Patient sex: F
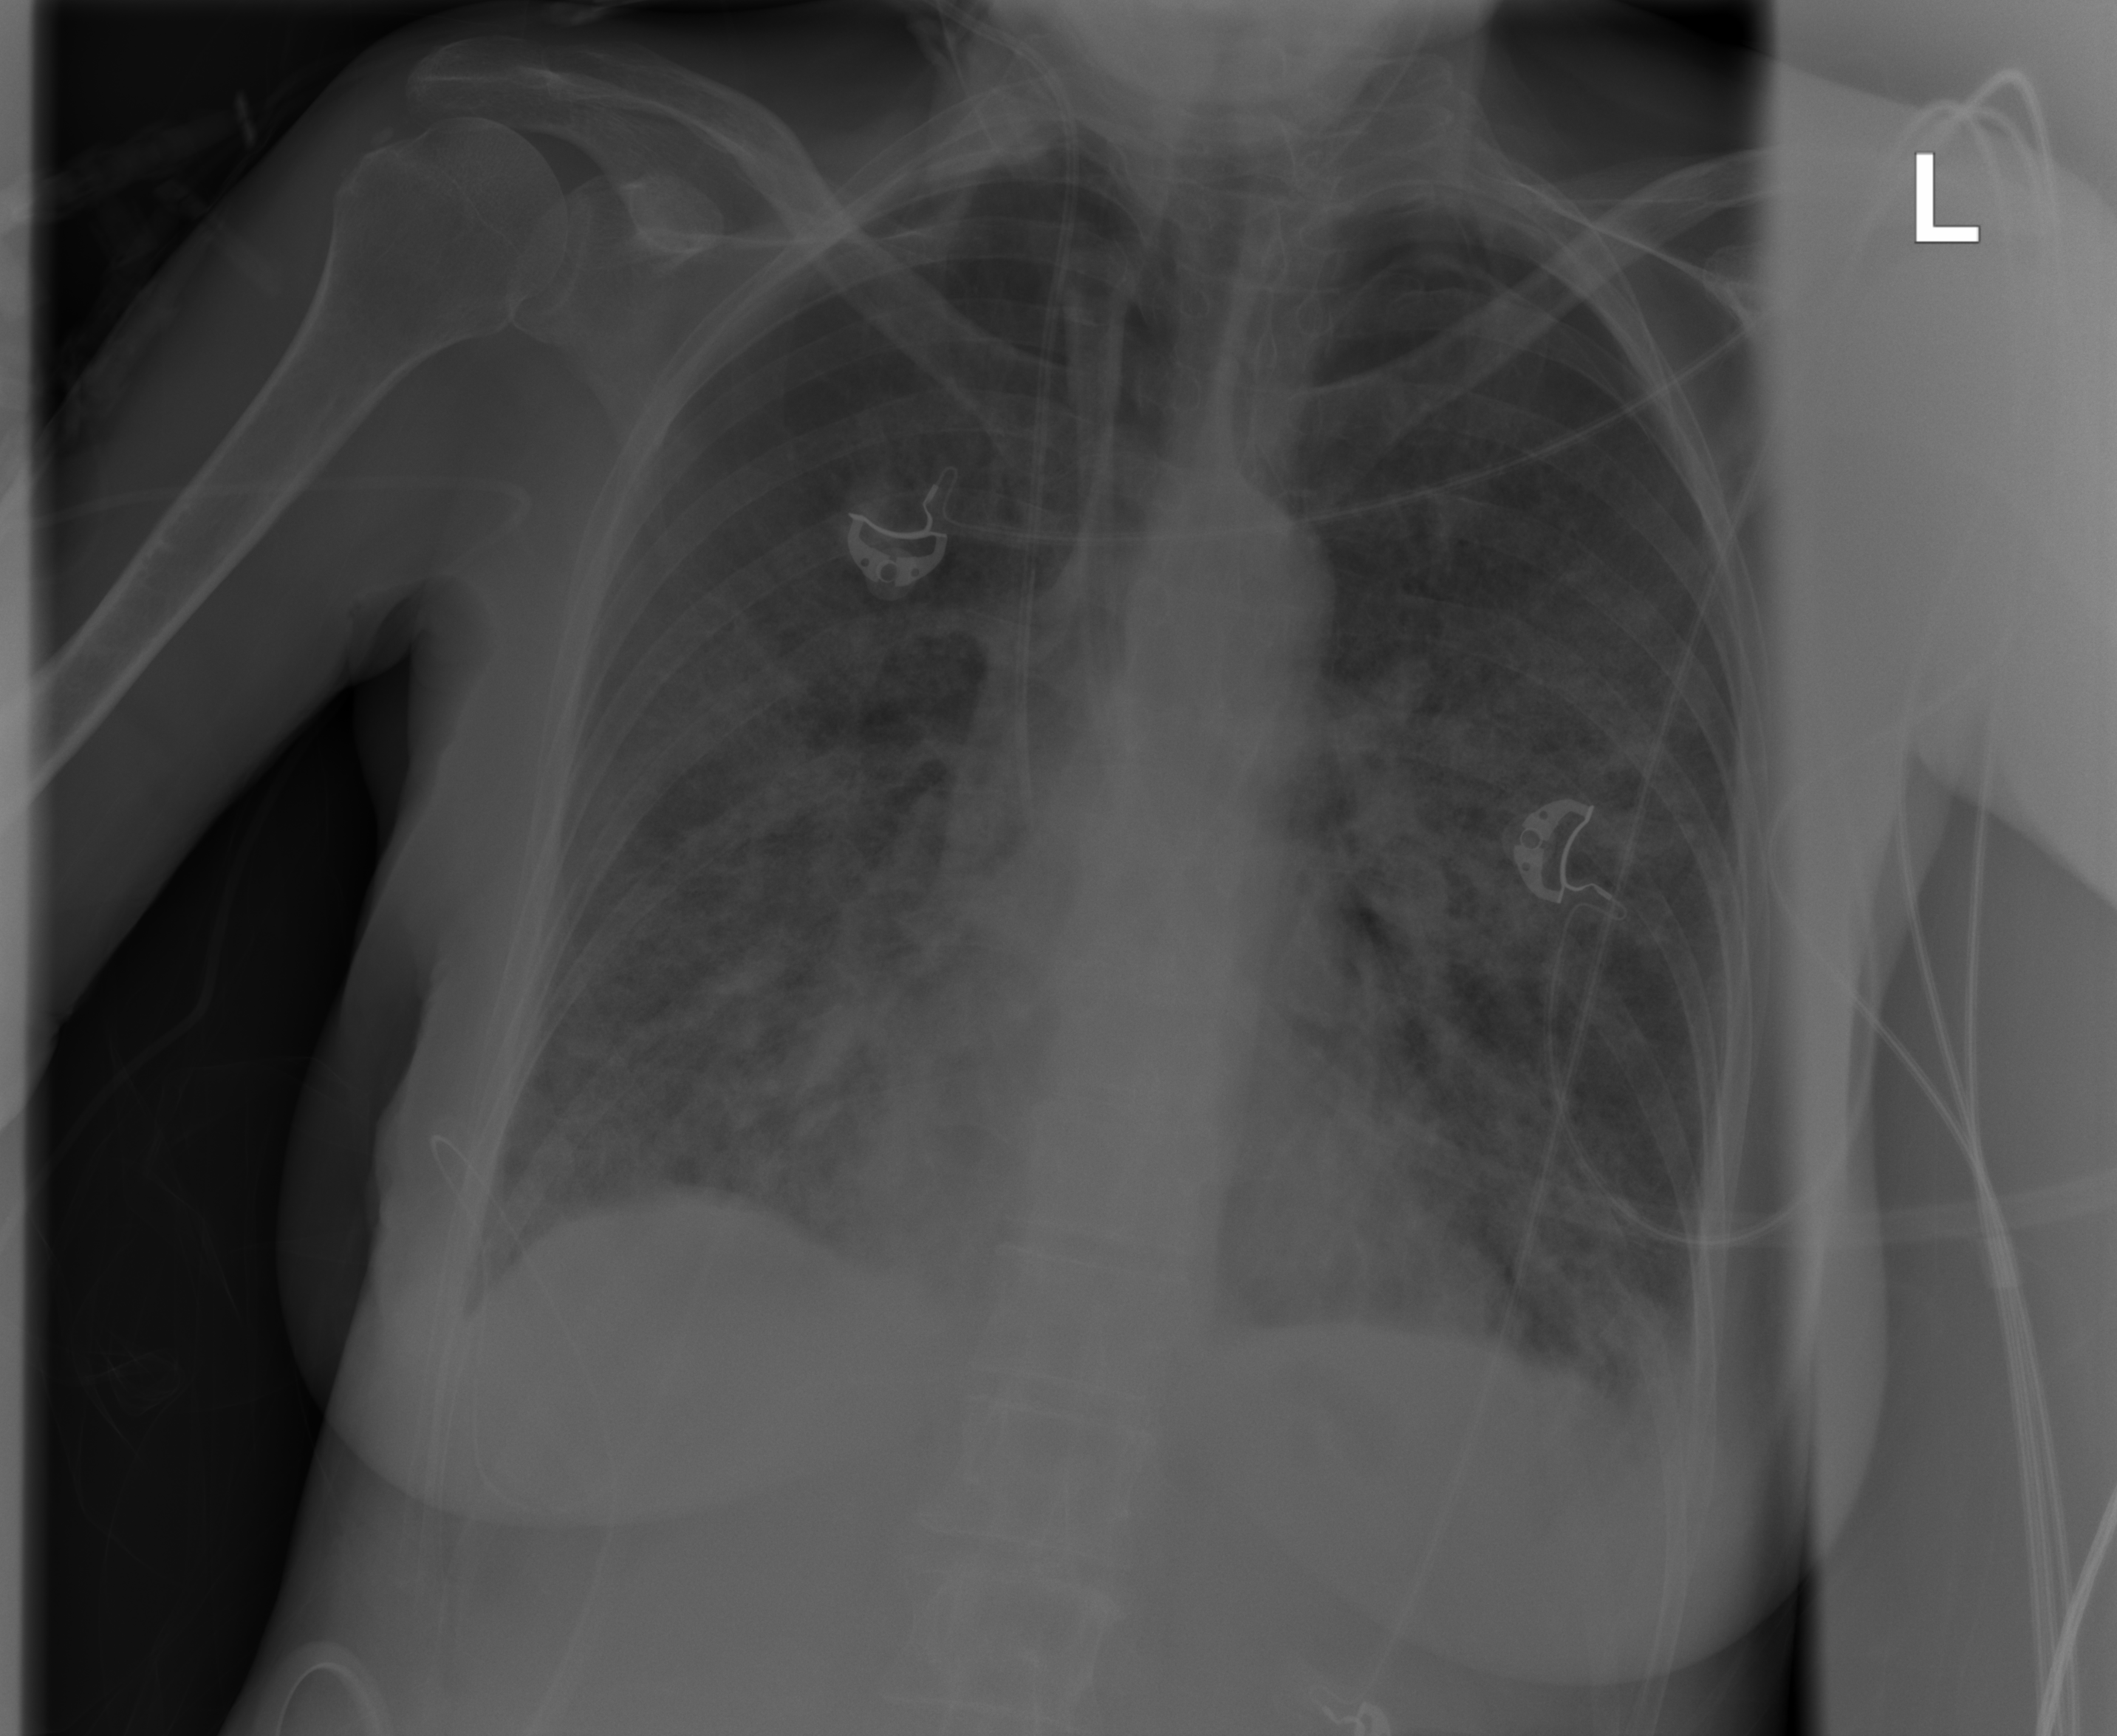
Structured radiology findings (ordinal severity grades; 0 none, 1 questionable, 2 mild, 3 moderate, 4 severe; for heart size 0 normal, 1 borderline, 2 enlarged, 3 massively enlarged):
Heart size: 0
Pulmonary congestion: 0
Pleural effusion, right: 0
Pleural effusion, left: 2
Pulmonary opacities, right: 2
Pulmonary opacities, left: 2
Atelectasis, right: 2
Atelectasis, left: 2